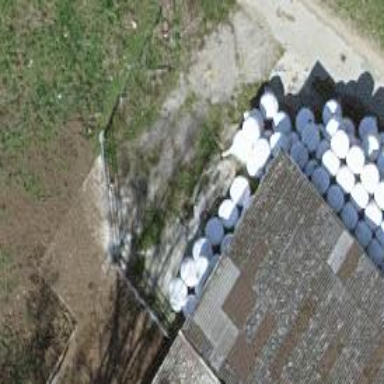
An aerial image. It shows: Silo.